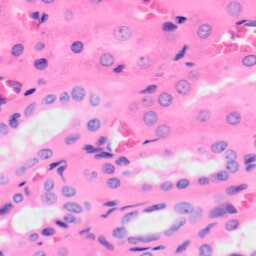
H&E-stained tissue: Kidney